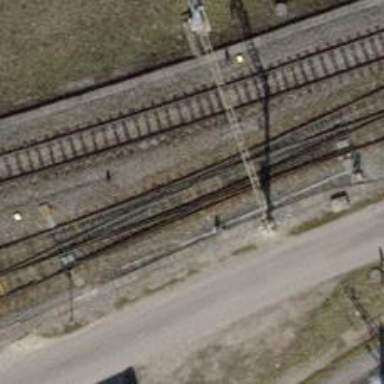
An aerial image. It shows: Single-track electrified railway yard with contact line electrification.